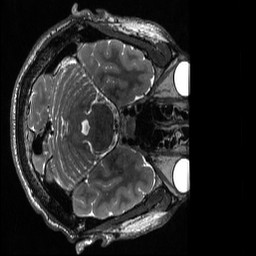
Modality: T2w
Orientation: axial
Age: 30
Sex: male